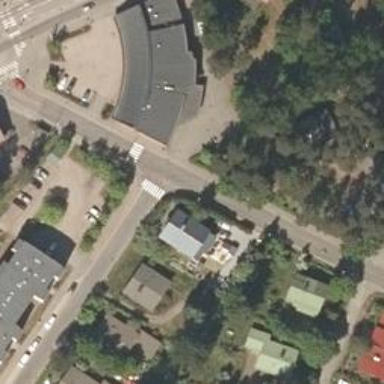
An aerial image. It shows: Asphalt footway with uncontrolled zebra crossing.